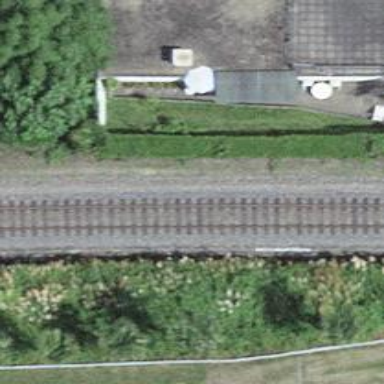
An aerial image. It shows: Single railway track with electrified contact line.